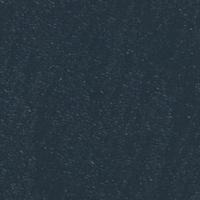
EUNIS habitat code: 14
Species observed at this site:
Alcedo atthis
Sylvia borin
Limosa lapponica
Aegithalos caudatus
Sylvia atricapilla
Spinus spinus
Poecile palustris
Larus michahellis
Ardea alba
Anas bahamensis
Erithacus rubecula
Tringa erythropus
Tringa nebularia
Periparus ater
Tringa ochropus
Anas acuta
Cyanistes caeruleus
Lophophanes cristatus
Chloris chloris
Larus canus
Pyrrhula pyrrhula
Phasianus colchicus
Passer domesticus
Remiz pendulinus
Mareca penelope
Passer montanus
Spatula clypeata
Saxicola rubetra
Mareca strepera
Locustella naevia
Mergus merganser
Milvus milvus
Milvus migrans
Oriolus oriolus
Cinclus cinclus
Numenius phaeopus
Phylloscopus trochilus
Motacilla alba
Actitis hypoleucos
Oenanthe oenanthe
Anas crecca
Emberiza citrinella
Prunella modularis
Gallinago gallinago
Chroicocephalus ridibundus
Muscicapa striata
Phylloscopus collybita
Luscinia megarhynchos
Gallinula chloropus
Sterna paradisaea
Sitta europaea
Falco tinnunculus
Ficedula hypoleuca
Acrocephalus scirpaceus
Acrocephalus arundinaceus
Acrocephalus schoenobaenus
Alopochen aegyptiaca
Anas platyrhynchos
Lanius excubitor
Aythya ferina
Streptopelia decaocto
Acrocephalus palustris
Ixobrychus minutus
Aythya fuligula
Regulus ignicapilla
Lanius collurio
Streptopelia turtur
Carduelis carduelis
Nycticorax nycticorax
Phalacrocorax carbo
Mergellus albellus
Ciconia ciconia
Corvus corone
Botaurus stellaris
Bucephala clangula
Pernis apivorus
Ardea purpurea
Cygnus olor
Cuculus canorus
Dryocopus martius
Phoenicurus ochruros
Certhia familiaris
Phoenicurus phoenicurus
Mergus serrator
Riparia riparia
Sturnus vulgaris
Troglodytes troglodytes
Phalaropus fulicarius
Corvus frugilegus
Aix galericulata
Turdus merula
Circus aeruginosus
Tachymarptis melba
Hirundo rustica
Upupa epops
Turdus pilaris
Sterna hirundo
Regulus regulus
Calidris pugnax
Coccothraustes coccothraustes
Delichon urbicum
Tachybaptus ruficollis
Certhia brachydactyla
Podiceps grisegena
Podiceps cristatus
Anthus trivialis
Turdus philomelos
Fulica atra
Falco subbuteo
Podiceps auritus
Anthus spinoletta
Dendrocopos major
Podiceps nigricollis
Turdus viscivorus
Falco peregrinus
Buteo buteo
Anthus pratensis
Turdus iliacus
Alauda arvensis
Pica pica
Garrulus glandarius
Columba livia
Saxicola rubicola
Picus viridis
Motacilla cinerea
Grus grus
Linaria cannabina
Accipiter gentilis
Fringilla coelebs
Coloeus monedula
Columba palumbus
Chlidonias niger
Dryobates minor
Fringilla montifringilla
Parus major
Columba oenas
Anser anser
Accipiter nisus